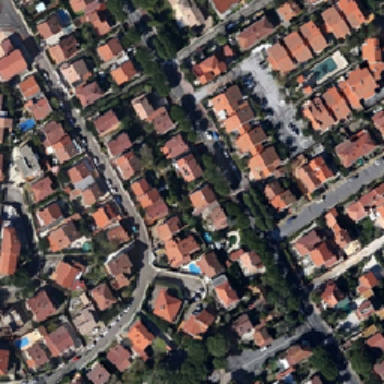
A crowded residential area was built next to the road .